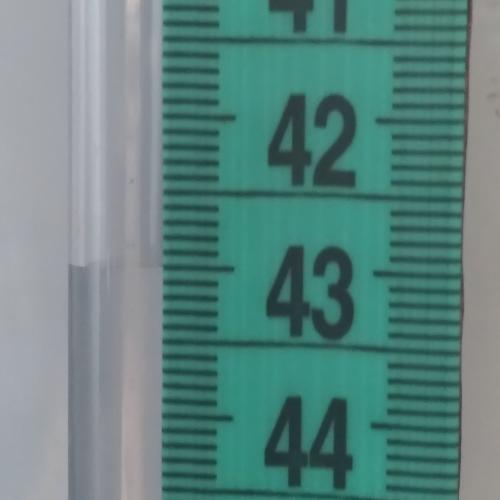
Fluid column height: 43.0 cm